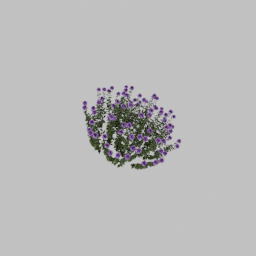
Label: nature